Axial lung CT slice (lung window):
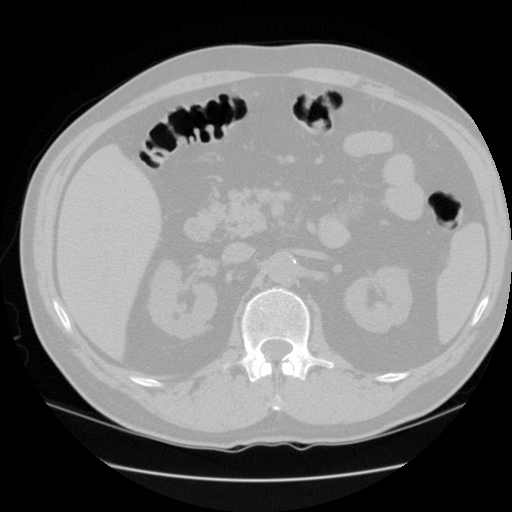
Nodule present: no